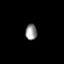
Tissue: prostate
Cell type: Myeloid cells
Senescence score: 0.7616
Nuclear area (px): 178
Mean DAPI intensity: 148.129